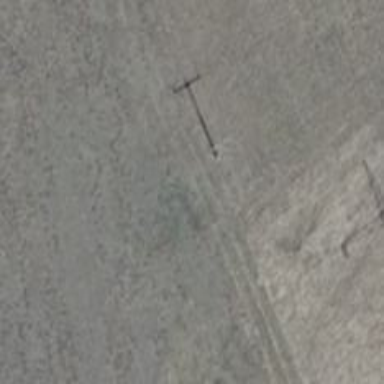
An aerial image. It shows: Minor power line with 3 cables.